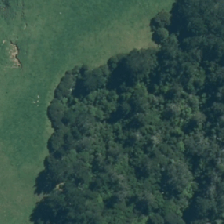
Land cover: indigenous_forest